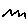
Label: zigzag